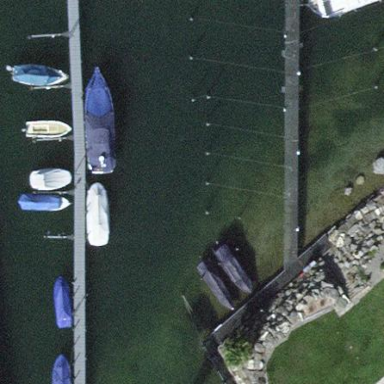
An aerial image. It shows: Man-made pier.